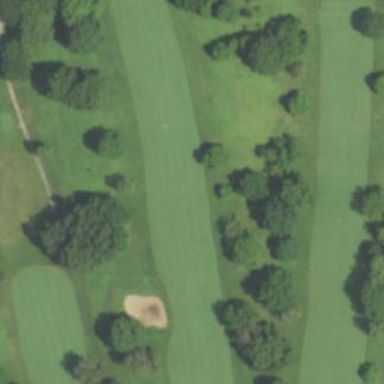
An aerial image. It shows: Grassy area designated as golf fairway.